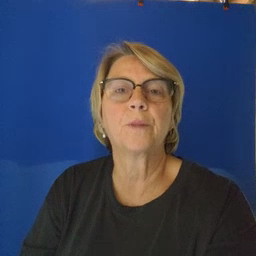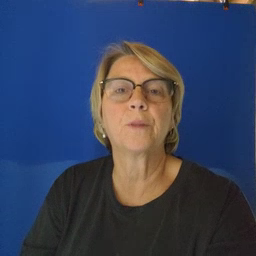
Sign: home